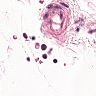
Metastatic tissue present: no